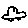
Label: car